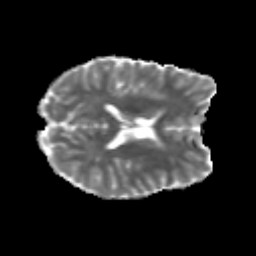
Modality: MD
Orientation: axial
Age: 26
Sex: male
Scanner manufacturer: siemens
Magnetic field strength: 3 T
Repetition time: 3.5 s
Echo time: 0.125 s